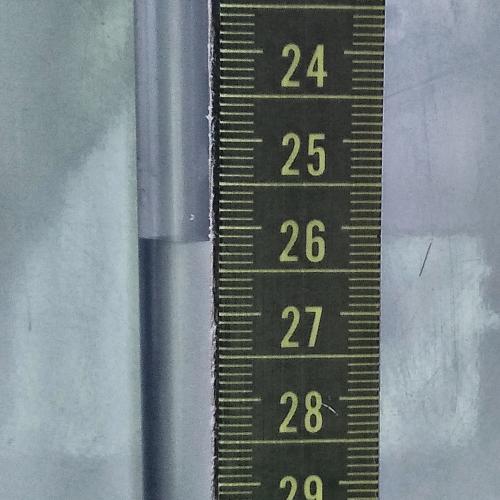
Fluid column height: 26.2 cm